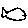
Label: fish